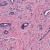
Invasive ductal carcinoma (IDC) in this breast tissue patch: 1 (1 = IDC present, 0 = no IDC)